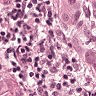
Metastatic tissue present: yes